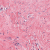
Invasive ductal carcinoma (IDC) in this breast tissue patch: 0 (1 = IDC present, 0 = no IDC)